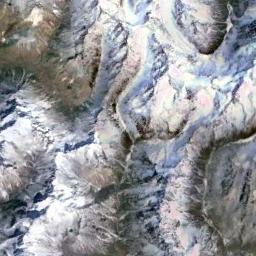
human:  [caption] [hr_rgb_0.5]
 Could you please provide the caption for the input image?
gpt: A snow-covered mountain covered in large areas .

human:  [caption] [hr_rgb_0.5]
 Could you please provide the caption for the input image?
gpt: The snow berg is consist of bare land and white snow .

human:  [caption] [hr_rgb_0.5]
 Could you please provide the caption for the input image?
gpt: The snowberg is covered with snow .

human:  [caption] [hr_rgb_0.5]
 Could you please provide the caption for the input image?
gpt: The snowberg is partly covered with snow and ice .

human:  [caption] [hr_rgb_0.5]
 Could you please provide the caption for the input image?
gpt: There are much snow on the ridges of the snowbergs .